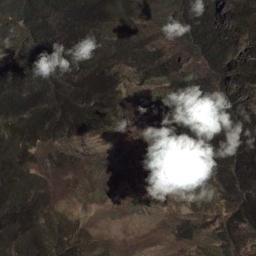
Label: cloud